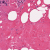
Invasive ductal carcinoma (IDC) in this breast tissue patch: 0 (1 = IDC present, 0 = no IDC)